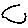
Label: moon